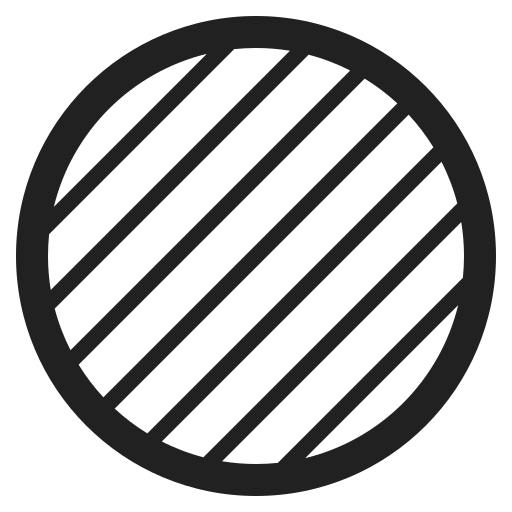
orange circle high contrast